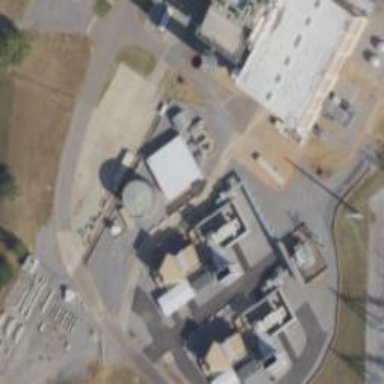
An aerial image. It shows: Gas turbine generator.